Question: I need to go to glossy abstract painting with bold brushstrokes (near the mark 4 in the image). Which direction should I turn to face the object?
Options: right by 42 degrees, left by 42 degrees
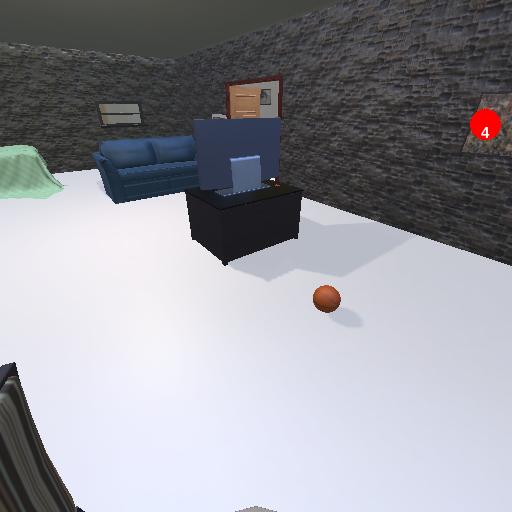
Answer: right by 42 degrees